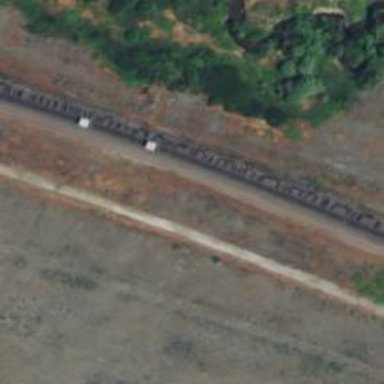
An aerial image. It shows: Railway track.